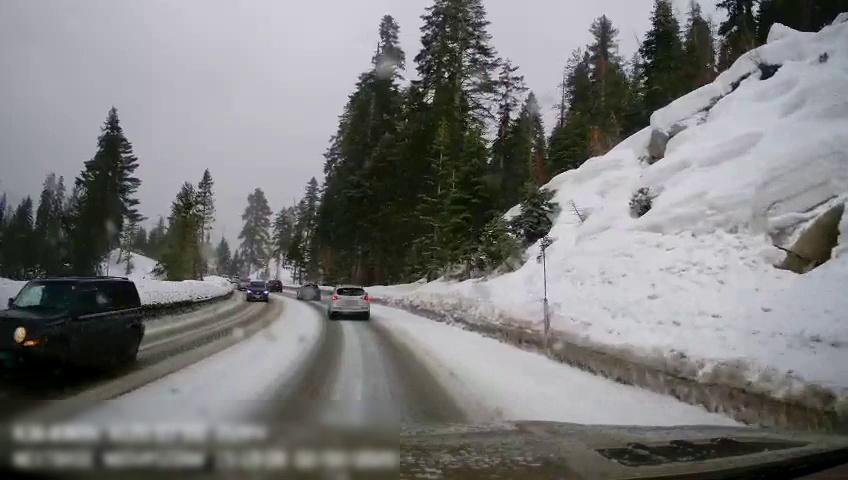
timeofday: Day
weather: Snowy
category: Drivable Space
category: Vehicles | SUV
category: Vehicles | Car
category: Vehicles | SUV
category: Vehicles | Car
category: Vehicles | Car
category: Vehicles | Car